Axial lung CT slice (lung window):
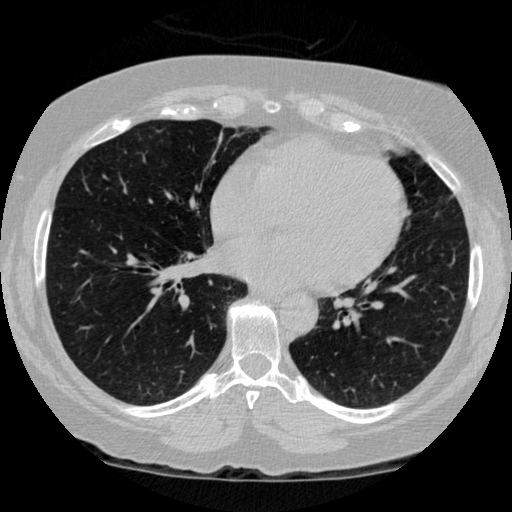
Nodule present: no